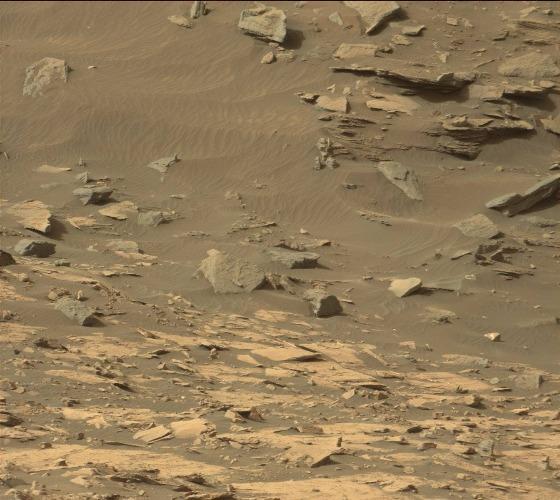
Terrain classes present: Bedrock, Gravel / Sand / Soil, Rock, Shadow